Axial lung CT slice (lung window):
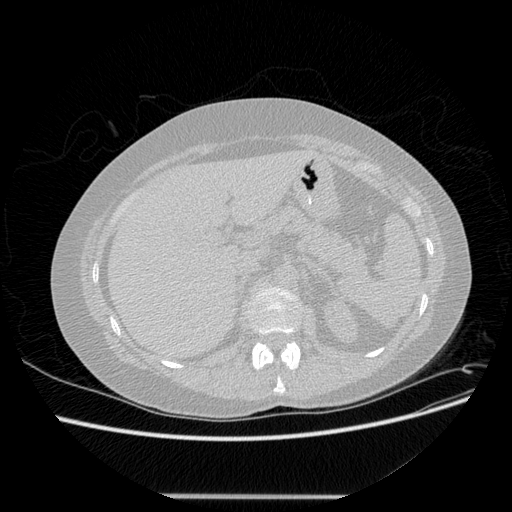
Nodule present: no